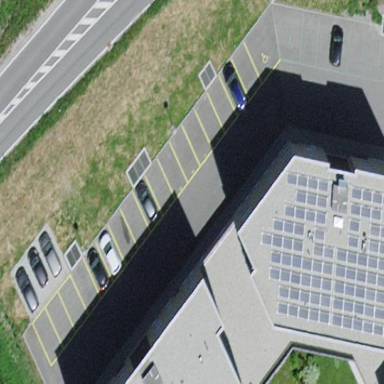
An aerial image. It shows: Parking area with asphalt surface.